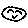
Label: smiley face